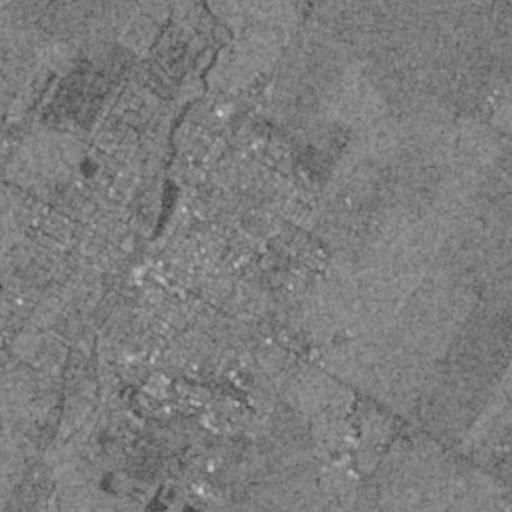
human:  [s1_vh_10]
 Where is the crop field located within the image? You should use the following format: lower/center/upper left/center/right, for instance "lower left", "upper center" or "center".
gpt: The crop field is located in the upper of the image.
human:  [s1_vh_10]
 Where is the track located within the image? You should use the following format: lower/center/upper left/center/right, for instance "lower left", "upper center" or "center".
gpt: The track is located in the upper center of the image.
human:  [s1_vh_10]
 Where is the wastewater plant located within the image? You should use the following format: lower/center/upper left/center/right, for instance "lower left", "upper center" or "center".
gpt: The wastewater plant is located in the lower left of the image.
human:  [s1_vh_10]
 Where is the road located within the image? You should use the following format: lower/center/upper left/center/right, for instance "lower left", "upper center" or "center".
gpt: There is no road in the image.

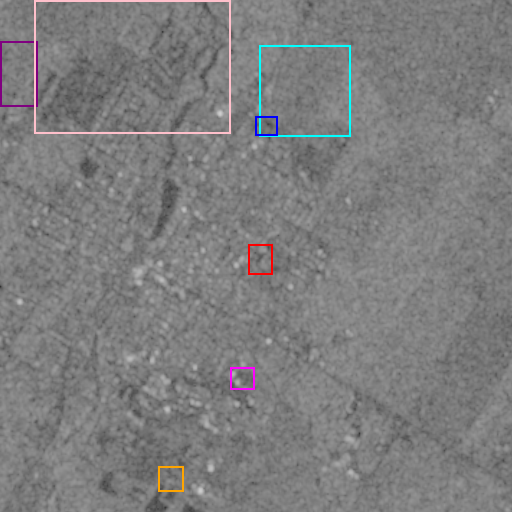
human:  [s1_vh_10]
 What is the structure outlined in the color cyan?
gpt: The structure outlined in cyan is a crop field.
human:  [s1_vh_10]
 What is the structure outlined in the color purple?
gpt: The structure outlined in purple is a landfill.
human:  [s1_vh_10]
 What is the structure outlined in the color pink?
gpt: The structure outlined in pink is a park.
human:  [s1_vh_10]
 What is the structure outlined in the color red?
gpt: The structure outlined in red is a parking lot.
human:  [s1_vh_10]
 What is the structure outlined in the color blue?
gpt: The structure outlined in blue is a track.
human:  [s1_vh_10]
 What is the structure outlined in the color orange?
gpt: The structure outlined in orange is a wastewater plant.
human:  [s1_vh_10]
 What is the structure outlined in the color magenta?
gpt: The structure outlined in magenta is a building.
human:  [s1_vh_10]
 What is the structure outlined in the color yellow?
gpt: There is no yellow outline.